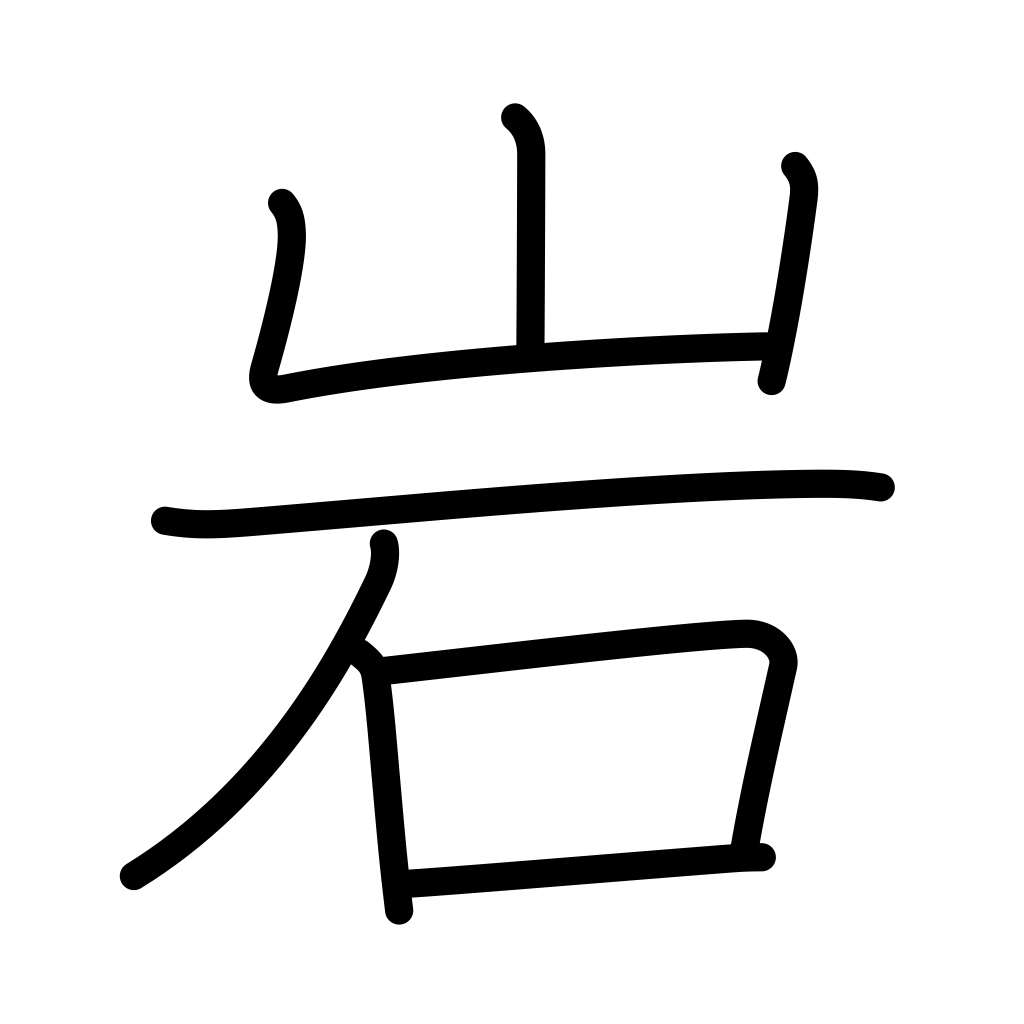
Meaning: boulder, rock, cliff